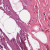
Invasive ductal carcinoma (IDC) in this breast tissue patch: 0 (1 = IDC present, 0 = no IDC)